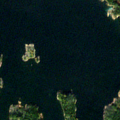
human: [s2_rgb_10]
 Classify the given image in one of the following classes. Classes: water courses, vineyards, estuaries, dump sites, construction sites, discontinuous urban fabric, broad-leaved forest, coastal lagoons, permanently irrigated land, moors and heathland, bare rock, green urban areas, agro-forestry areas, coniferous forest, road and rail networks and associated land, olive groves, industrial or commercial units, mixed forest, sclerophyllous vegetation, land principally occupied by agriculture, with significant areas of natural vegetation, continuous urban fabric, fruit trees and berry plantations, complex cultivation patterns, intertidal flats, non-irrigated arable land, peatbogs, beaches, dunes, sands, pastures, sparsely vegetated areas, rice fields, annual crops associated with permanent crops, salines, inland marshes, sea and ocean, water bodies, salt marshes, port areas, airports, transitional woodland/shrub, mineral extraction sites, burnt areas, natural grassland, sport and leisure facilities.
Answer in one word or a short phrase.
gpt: coniferous forest, mixed forest, sea and ocean